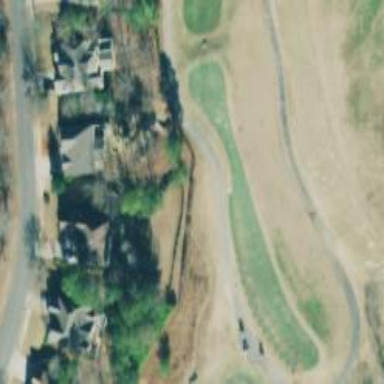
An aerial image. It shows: Path used for both walking and golf.